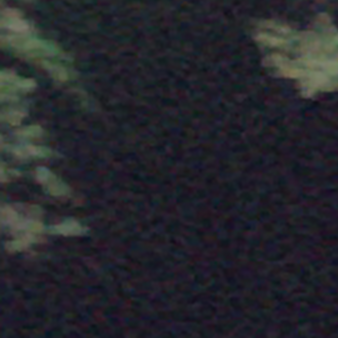
Label: other